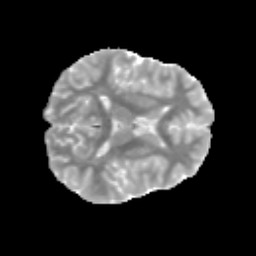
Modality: MD
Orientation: axial
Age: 11
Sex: male
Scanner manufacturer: siemens
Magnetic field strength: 3 T
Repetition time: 3.8 s
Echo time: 0.07 s